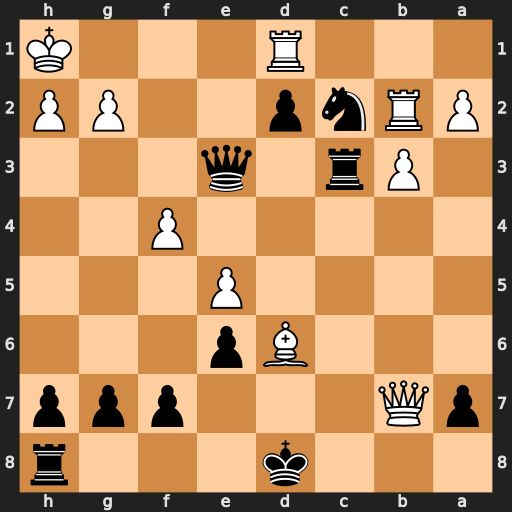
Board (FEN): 3k3r/pQ3ppp/3Bp3/4P3/5P2/1Pr1q3/PRnp2PP/3R3K
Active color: b
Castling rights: -
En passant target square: -
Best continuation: Qe1+ Rxe1 dxe1=Q#